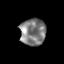
Tissue: skin
Cell type: Epithelial cells
Senescence score: 0.2791
Nuclear area (px): 673
Mean DAPI intensity: 127.741